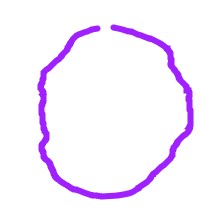
Shape: circle